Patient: sex M, age 22
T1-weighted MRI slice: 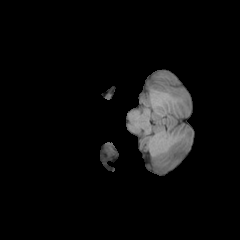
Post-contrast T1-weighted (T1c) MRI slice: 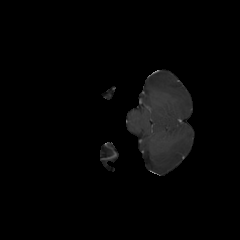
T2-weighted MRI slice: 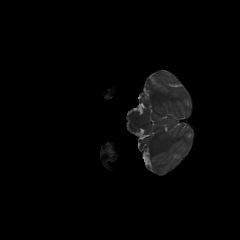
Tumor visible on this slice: no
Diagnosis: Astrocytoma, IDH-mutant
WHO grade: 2